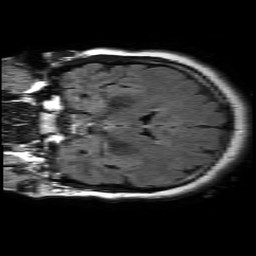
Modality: FLAIR
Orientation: coronal
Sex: female
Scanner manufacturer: philips
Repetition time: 11 s
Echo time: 0.125 s